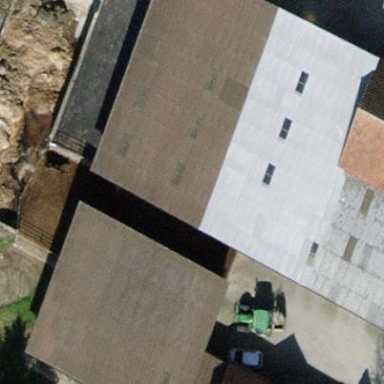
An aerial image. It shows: Skillion-roofed farm auxiliary building.